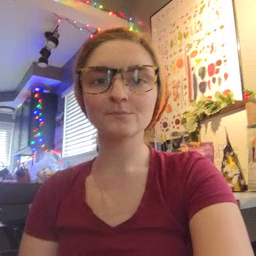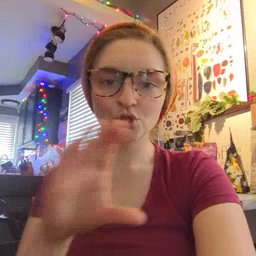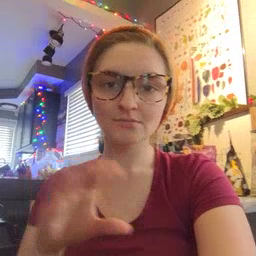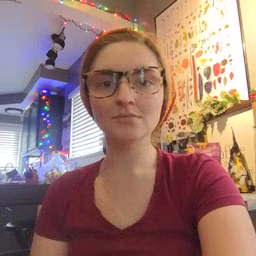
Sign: chocolate